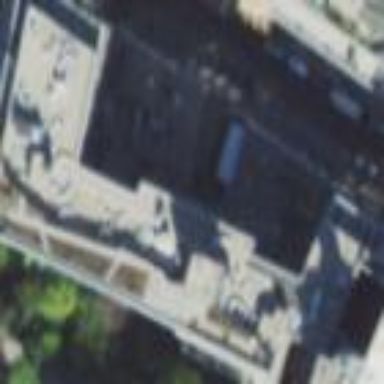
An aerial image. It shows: The building has flat concrete roof.